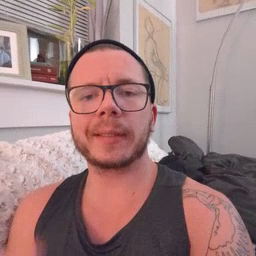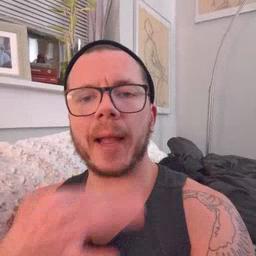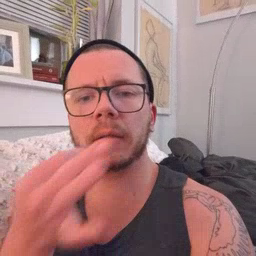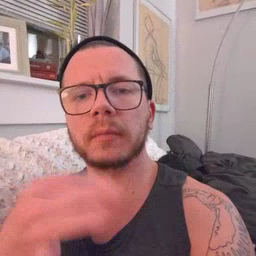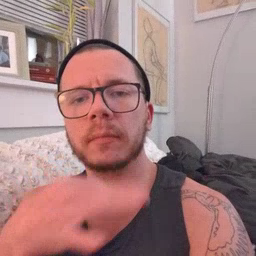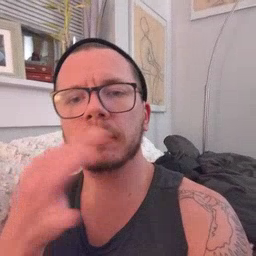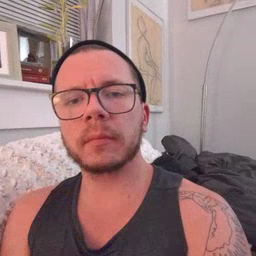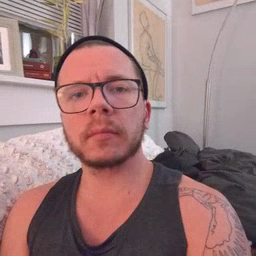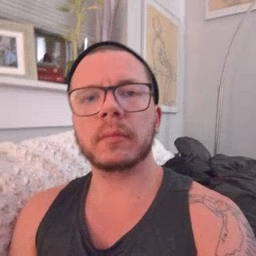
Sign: snack